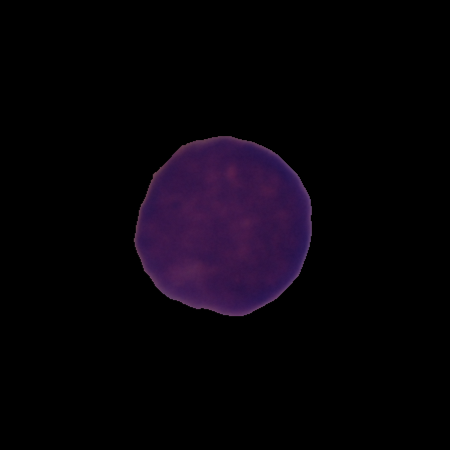
Label: cancer